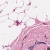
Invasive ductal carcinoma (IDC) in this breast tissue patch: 0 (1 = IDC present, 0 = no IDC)